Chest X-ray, PA view. Patient: 58 years old, sex F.
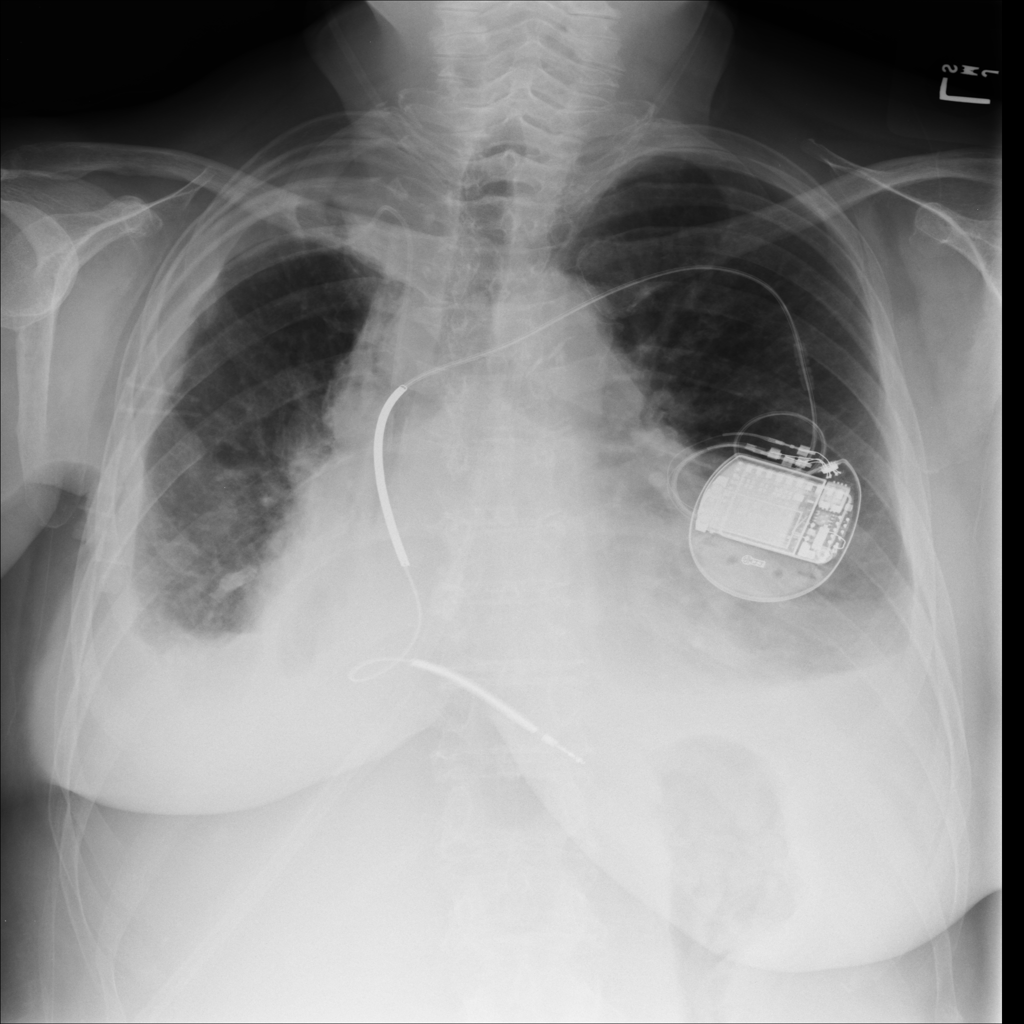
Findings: Effusion